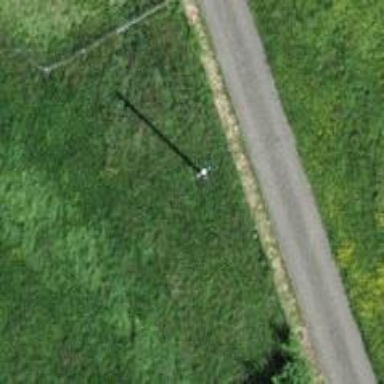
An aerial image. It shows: Minor power line.